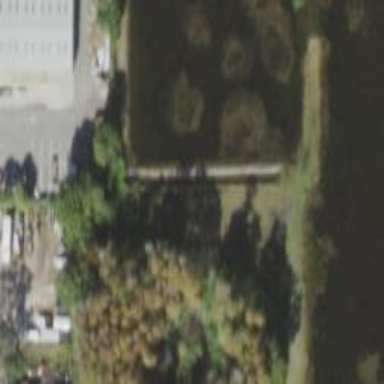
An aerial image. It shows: Peaceful pond surrounded by nature.